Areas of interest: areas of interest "Sichuan Fine Arts Institute Huangjueping Campus - Art Museum"
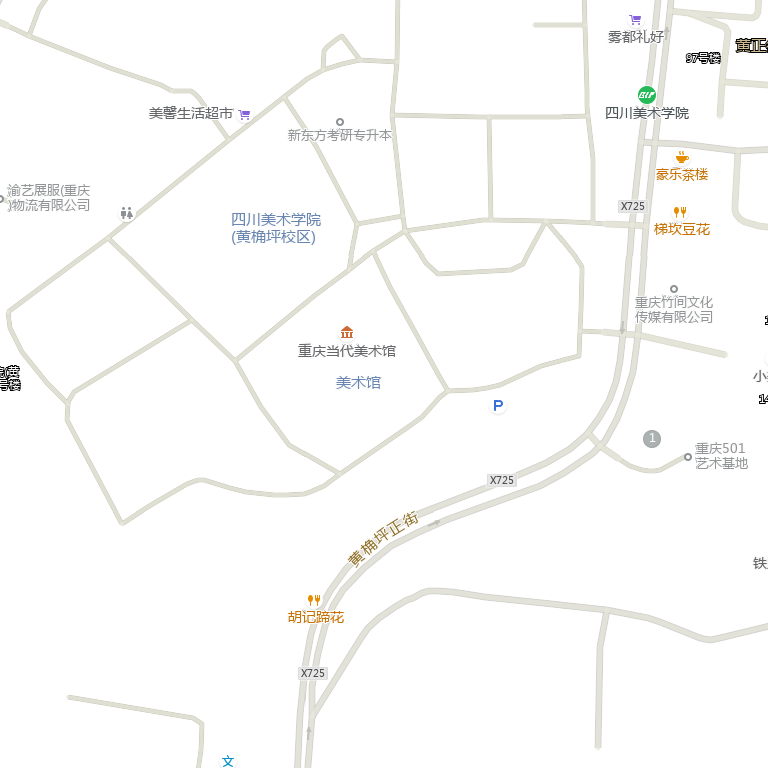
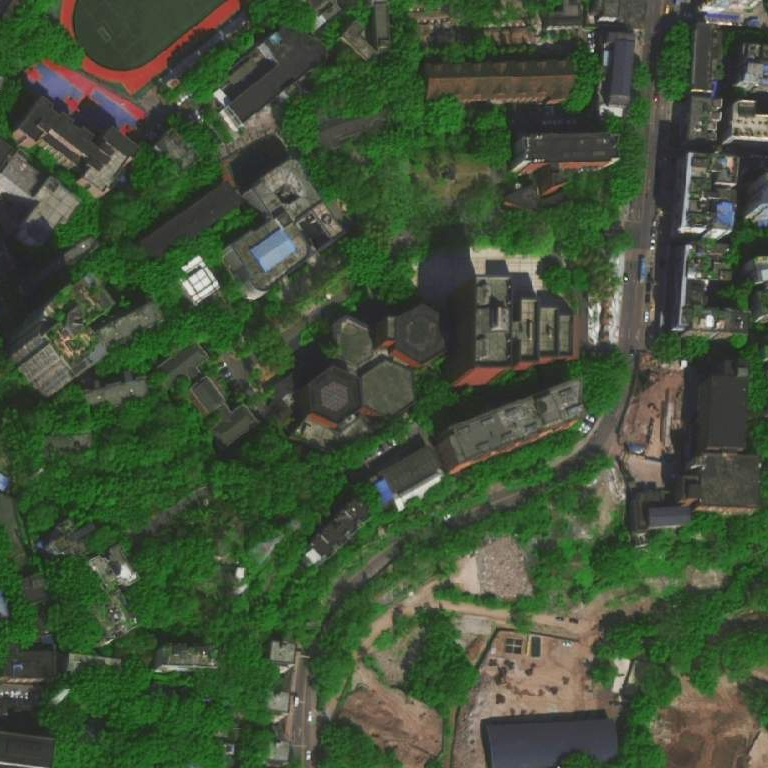